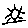
Label: sun